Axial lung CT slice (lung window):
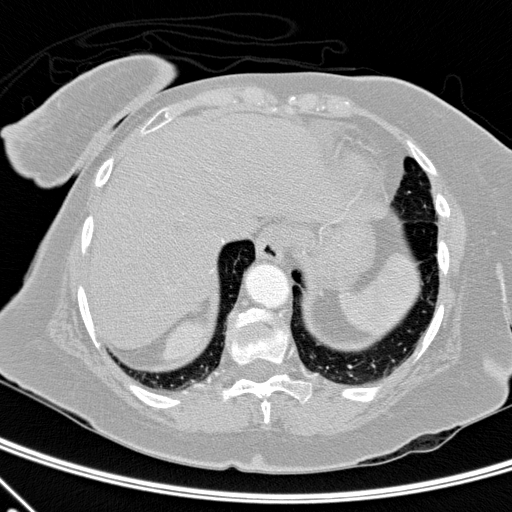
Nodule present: no